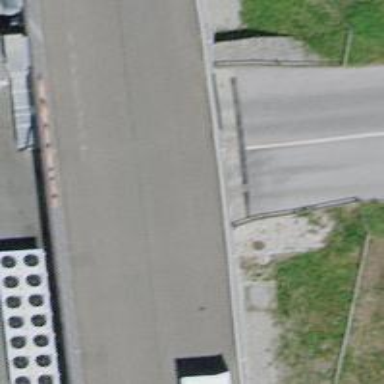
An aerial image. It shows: Parking entrance.